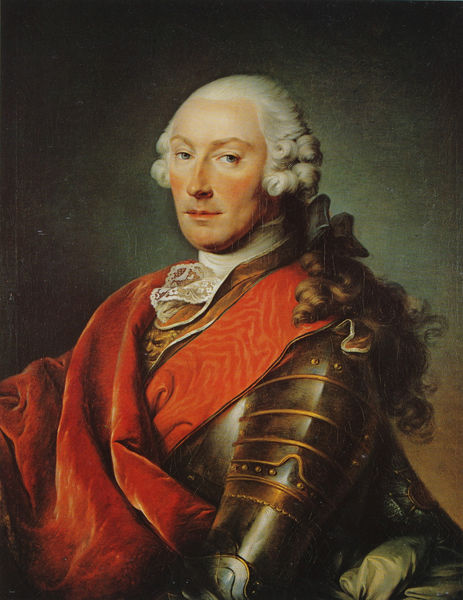
Titel: Herzog Christian IV. von Zweibrücken
Künstler: Johann Christian von Mannlich
Standort: München
Institution: Neue Pinakothek
Schlagwörter: blau, dunkel, gemälde, mann, schatten, umhang, weiß, frankreich, grau, haar, hell, hintergrund, licht, mund, nase, ohr, orange, schwarz, stirn, blick, rot, tuch, schleife, alt, blond, wand, arm, augen, band, barock, falten, gesicht, inkarnat, kragen, lang, samt, silber, spitze, bildnis, portrait, porträt, öl, sonne, auge, gewand, gold, haare, halbfigur, mantel, stoff, tücher, adel, spitzen, augenbrauen, england, kinn, locke, locken, ohren, poträt, schulter, perücke, schärpe, lächeln, seitlich, wangen, französisch, friedrich, könig, falte, zopf, brauen, halstuch, metall, deutsch, edel, rüsche, rüschen, wange, nieten, naht, lachen, portait, militär, soldat, adeliger, scherpe, herrscher, ritter, brokat, fürst, rüstung, arrogant, harnisch, grimasse, silbern, antik, toga, herzog, toff, tuchs, schwart, binde, löwe, edelmann, golden, porträit, cape, purpur, pferdeschwanz, batist, hochnäsig, jabot, mozart, geischt, blank, gerötete, köni, überheblich, schleige, schmunzeln, hochmütig, porfil, toupe, l